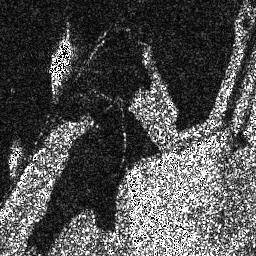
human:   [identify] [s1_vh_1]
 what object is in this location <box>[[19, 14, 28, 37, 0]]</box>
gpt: <ref>1 medium ship at the top left</ref>

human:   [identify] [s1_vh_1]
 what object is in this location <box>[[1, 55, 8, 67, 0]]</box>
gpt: <ref>1 medium ship at the left</ref>